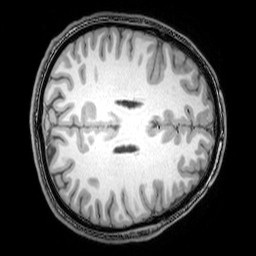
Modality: T1w
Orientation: axial
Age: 22
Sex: male
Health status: healthy
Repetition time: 0.081 s
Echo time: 0.037 s